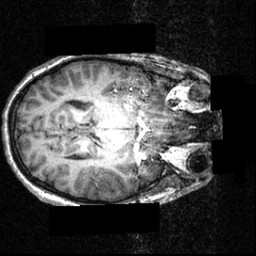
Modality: T1w
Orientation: axial
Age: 16
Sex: male
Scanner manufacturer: siemens
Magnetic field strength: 3.951 T
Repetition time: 1.5 s
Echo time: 0.00335 s